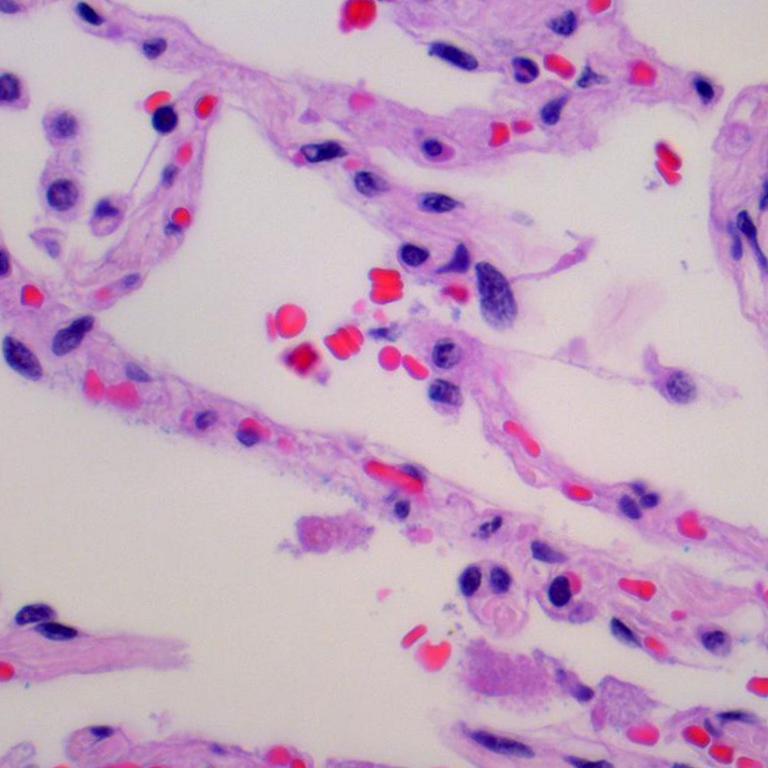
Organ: lung
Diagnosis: benign